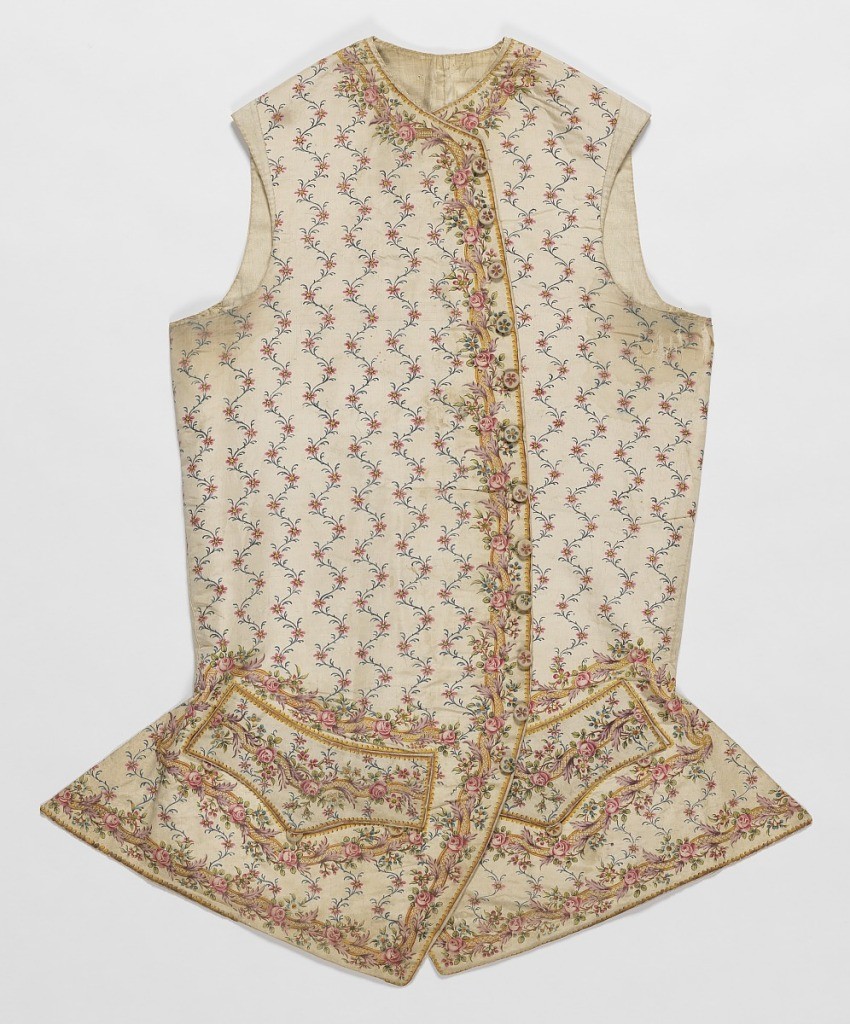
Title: Waistcoat
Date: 1750–60
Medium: silk Technique: painted on plain weave (taffeta)
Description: Gentleman's ivory silk waistcoat with an all-over painted pattern of small pink flowers on a blue curving vine, with a border of roses on a yellow lattice at the neck edge, center front, lower edge, and pockets.